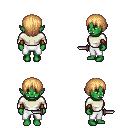
a pixel art fantasy rpg character, female body template, orc, green skin, white long-sleeve shirt, white pants, light blonde plain hairstyle, cloth bracers, dagger, four views (front, back, left, right), 2x2 character sprite sheet, small pixel art, hard edges, no anti-aliasing